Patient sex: M
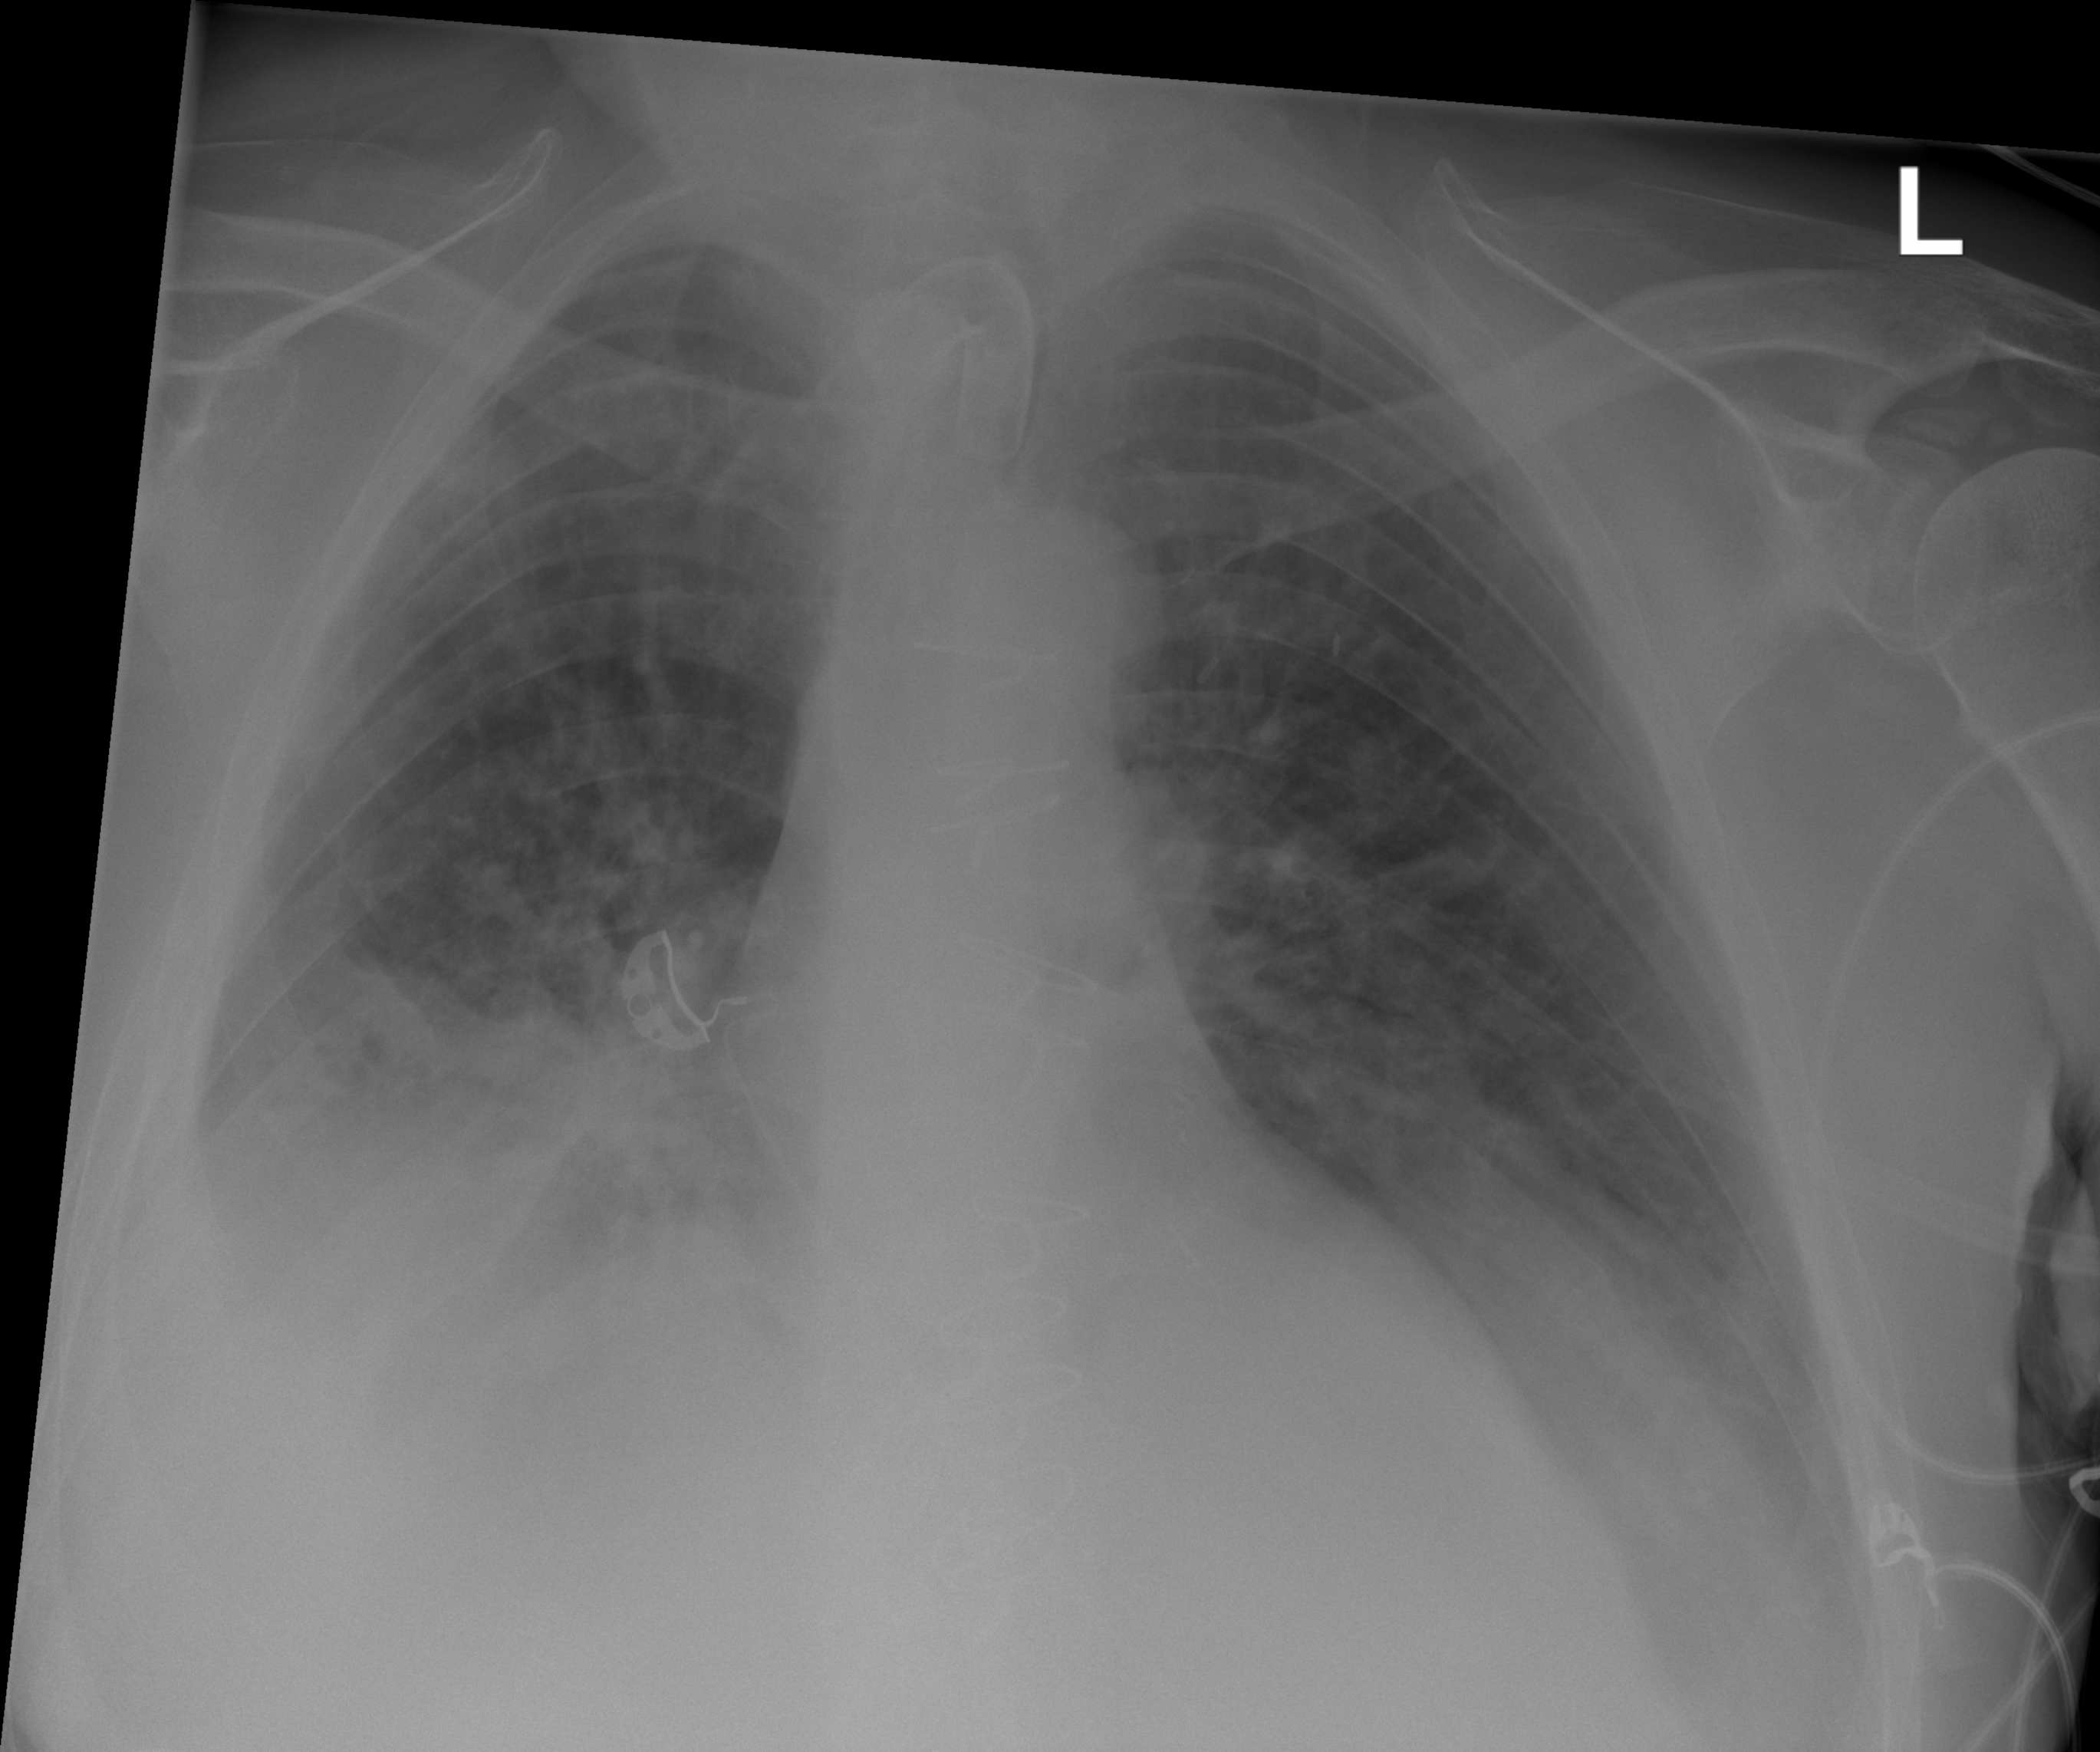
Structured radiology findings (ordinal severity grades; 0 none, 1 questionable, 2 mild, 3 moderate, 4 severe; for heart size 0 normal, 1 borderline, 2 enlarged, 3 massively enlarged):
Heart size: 2
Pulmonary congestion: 2
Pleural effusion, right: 2
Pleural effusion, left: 2
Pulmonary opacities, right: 2
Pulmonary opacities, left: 2
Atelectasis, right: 2
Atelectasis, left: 2